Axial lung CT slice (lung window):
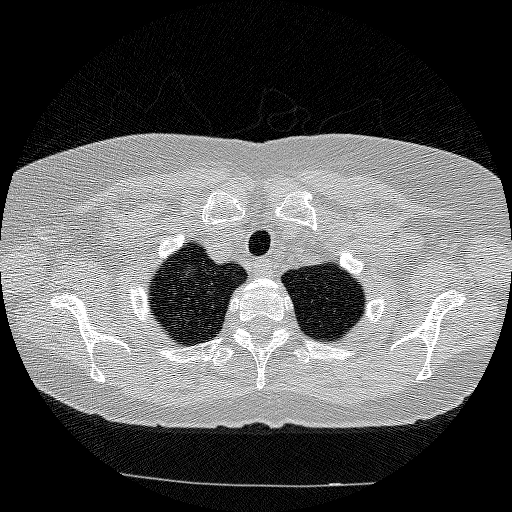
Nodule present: no